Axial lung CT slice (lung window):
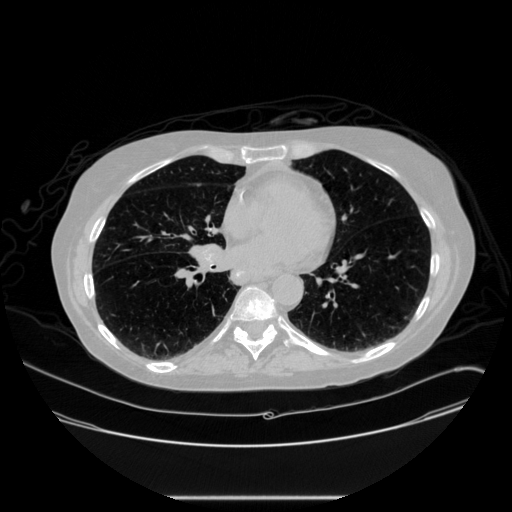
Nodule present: no